Field crop: maize
Growth stage: 2
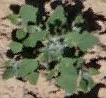
Species: chenopodium